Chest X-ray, PA view. Patient: 68 years old, sex F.
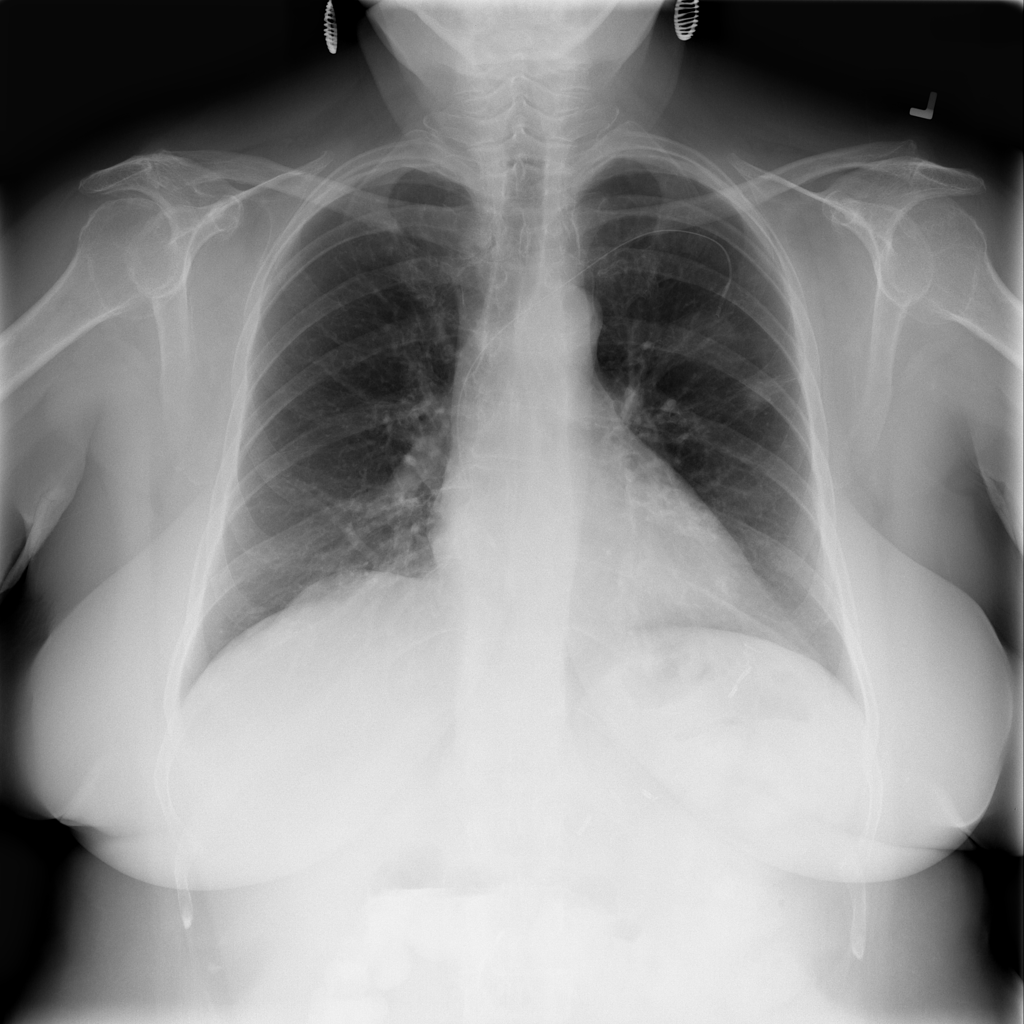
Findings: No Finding